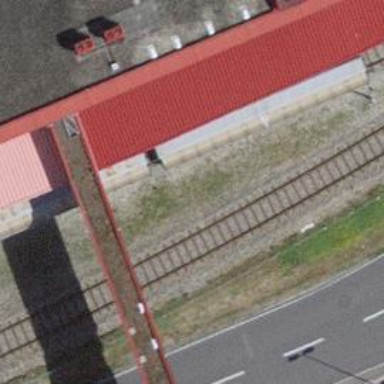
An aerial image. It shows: Railway track.